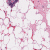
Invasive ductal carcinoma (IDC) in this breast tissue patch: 0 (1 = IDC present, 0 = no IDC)